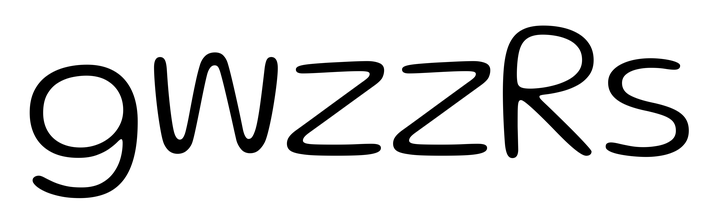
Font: Gluten_ExtraLight